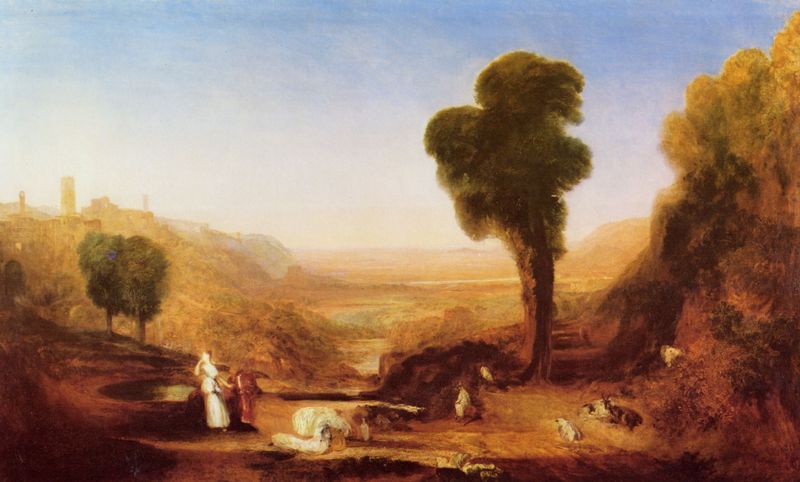
Titel: Landschaft: Christus und die Frau aus Samaria
Künstler: William Turner
Standort: London
Institution: Tate Gallery
Schlagwörter: baum, berg, blau, blätter, felsen, gemälde, himmel, laub, mann, schatten, vogel, wasser, weiß, wolken, bäume, fluss, frauen, gelb, grün, impressionismus, landschaft, menschen, ocker, see, stadt, teich, braun, bunt, frau, grau, hell, hintergrund, kleid, licht, männer, orange, pastell, schwarz, vordergrund, ausblick, blick, gebäude, gras, haus, rasen, rot, schloss, tier, tiere, tuch, weg, wiese, wolke, beige, malerei, bibel, stein, steine, baumstamm, ebene, erde, feld, ferne, horizont, häuser, hügel, kühe, morgen, natur, stamm, vögel, weide, weite, busch, büsche, gebüsch, pfad, sonne, gewand, personen, pflanze, pflanzen, tal, wald, anhöhe, brunnen, kinder, kreis, pferd, turm, engel, krug, sommer, liegen, ansicht, bogen, italien, ort, gepäck, warm, berge, farben, fels, gebirge, hang, sonnenlicht, wüste, dorf, dunst, farbe, nebel, herde, landschaftsmalerei, wolkenlos, ausflug, idylle, pause, rast, silhouette, figuren, romantik, turner, baumkrone, ortschaft, bögen, offen, schaf, burg, orient, türme, diesig, idyllisch, lichtung, laubbaum, allegorie, ölmalerei, braum, jesus, hügelig, tümpel, brauntöne, tonig, wäldchen, tränke, sfumato, leuchtend, hörner, karl, städtchen, schafe, hirte, hirten, schäfer, ziege, bau, verkündigung, wasserstelle, ziegen, pastorale, pastel, sträuche, häuder, baume, baumstann, landschat, william turner, blechen, fru, schäferinnen, palem, 1800, samariterin, samaria, sanftes licht, warmes licht